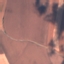
Land use / land cover: AnnualCrop